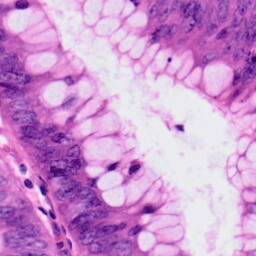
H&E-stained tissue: Colon